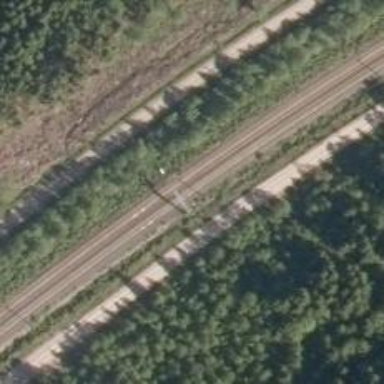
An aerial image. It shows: Railway signal with catenary mast.